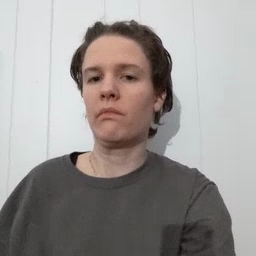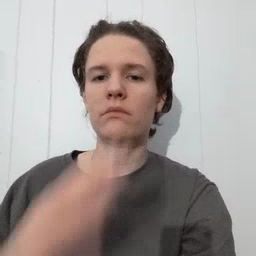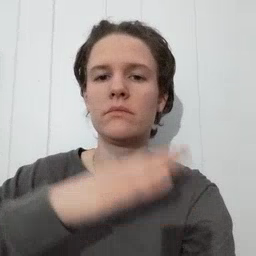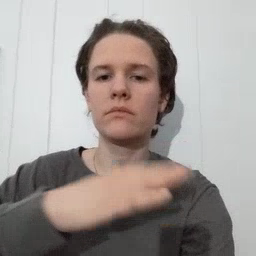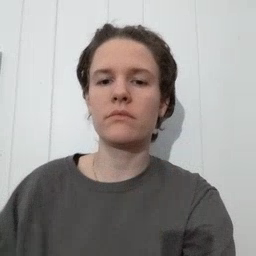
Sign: table